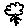
Label: flower